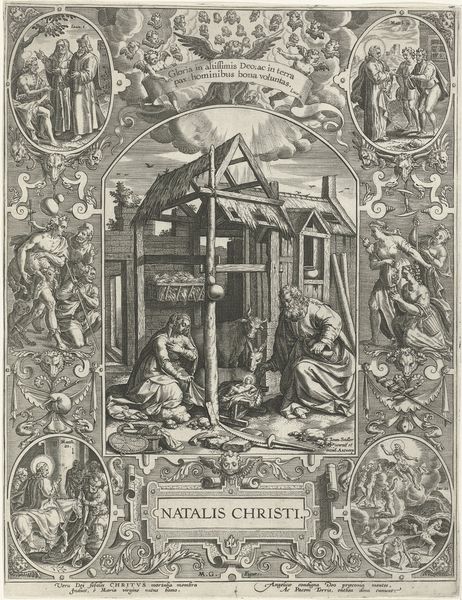
Titel: Geboorte van Christus: kerstmis
Künstler: Johann (I) Sadeler
Standort: Amsterdam
Institution: Rijksmuseum
Schlagwörter: marie, jésus, bible, joseph, naissance, natalis christi, ccatholique